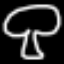
Label: mushroom